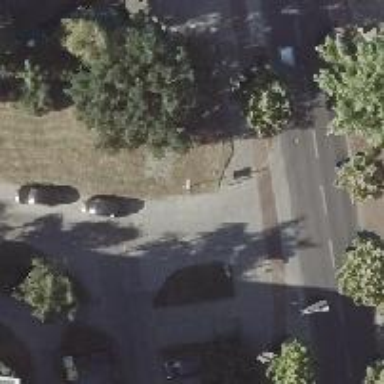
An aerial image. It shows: Unmarked road crossing.